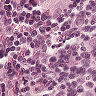
Metastatic tissue present: yes